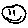
Label: smiley face